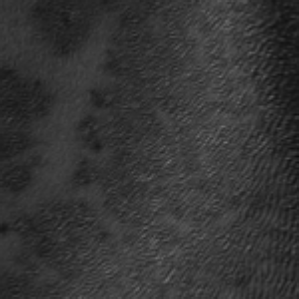
Label: frost